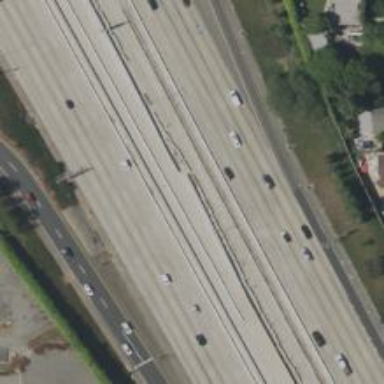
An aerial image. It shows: Motorway.